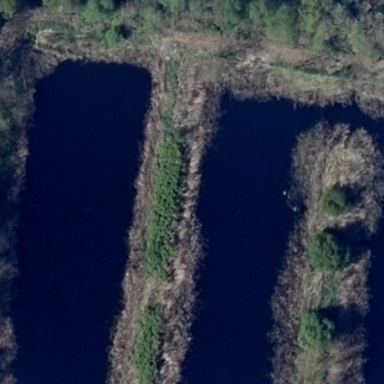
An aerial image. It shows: Infiltration basin used for land drainage.